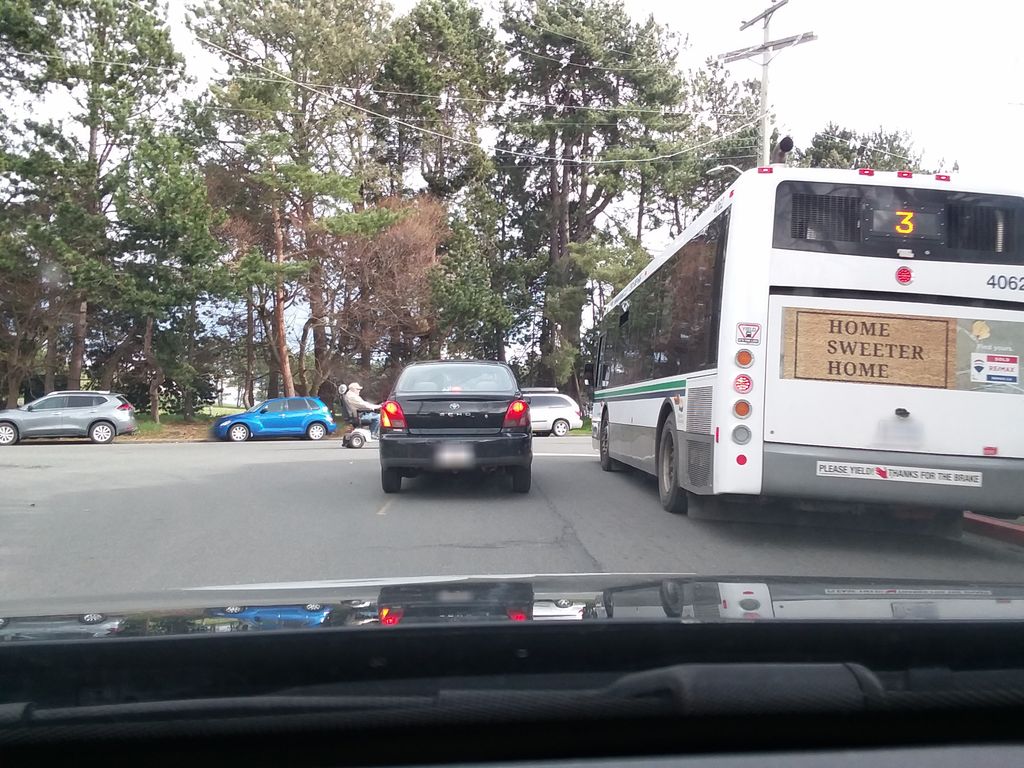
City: victoria